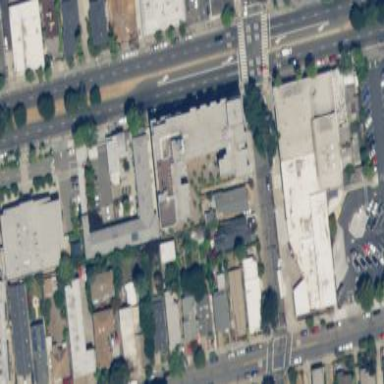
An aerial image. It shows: Mixed-use building.